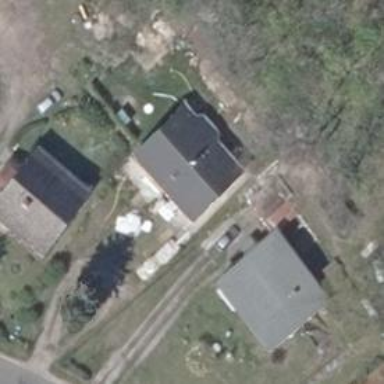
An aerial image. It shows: Detached building with gabled roof covered in black roof tiles.